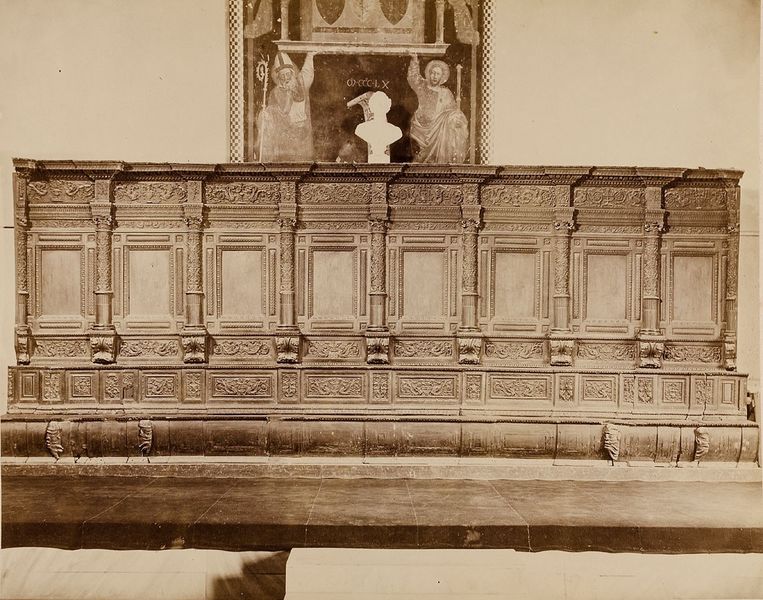
Titel: Pistoia - Scanno del Secolo XVI nel Palazzo del Comune
Künstler: Giacomo Brogi
Standort: Hamburg
Institution: Museum für Kunst und Gewerbe Hamburg
Schlagwörter: interieur, sitz, bank, foto, fotografie, photographie, palazzo, rathaus, photo, albumin, lichtbild, dokumentarfotografie, sachfotografie, bildwerke, angewandte und bildende kunst, hessische systematik, schwarzweißpositivverfahren, silbersalzverfahren, schwarzweißfotografie, hausinneres, berichtende, objektstudien, sachphotographie, albuminpapier, comune